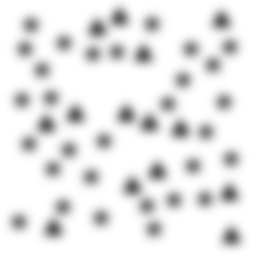
Squares: 0
Triangles: 14
Stars: 30
Total shapes: 44